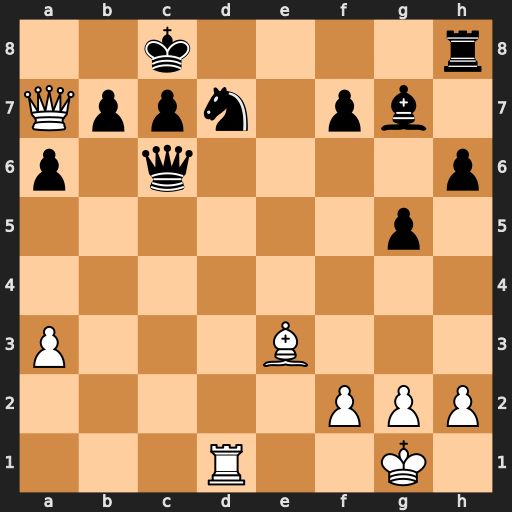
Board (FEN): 2k4r/Qppn1pb1/p1q4p/6p1/8/P3B3/5PPP/3R2K1
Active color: w
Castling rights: -
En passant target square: -
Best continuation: Qa8+ Nb8 Ba7